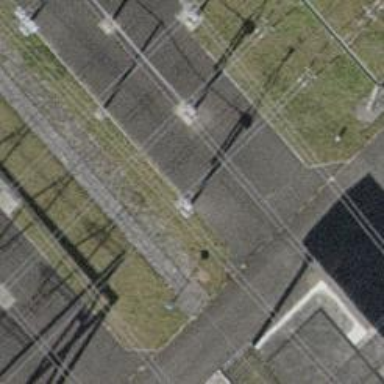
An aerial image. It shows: Switch used for power control.